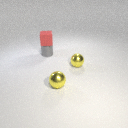
small red rubber cube above small gray metal cylinder